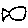
Label: fish